Question: I'm going to plot a line chart that will change from solid line to dashed line to to indicate real data and forecasting data. I'm not sure if i need to extend some of the classes like XYLineAndShapeRenderer or something else, or maybe there is some convenient way to achieve this?
Here is a demostration graph i plotted using Excel.

I am talking about the gray lines in the graph. That is what i want.
I don't know if there is a renderer that allow me to indicate which range dashed or solid
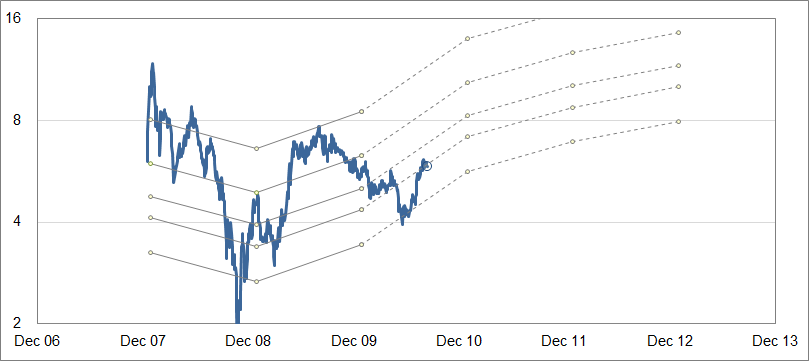
Answer: There are two ways I can think of for doing this. Neither of them are elegant, but that may be the reality of your problem.
One is that you could define two series that happen to connect to each other. This is probably your best option, but you will also have to fix your legend.
This would make your second series show as a dashed line:
'''
plot.getRenderer().setSeriesStroke(
1,
new BasicStroke(
2.0f, BasicStroke.CAP_ROUND, BasicStroke.JOIN_ROUND,
1.0f, new float[] {6.0f, 6.0f}, 0.0f
)
'''
Edit: My original "second option" was wrong. Here is a better way to do it:
Override the 'getItemStroke()' method in 'AbstractRenderer'.
'''
final BasicStroke dashedStroke = new BasicStroke(
2.0f, BasicStroke.CAP_ROUND, BasicStroke.JOIN_ROUND,
1.0f, new float[] {6.0f, 6.0f}, 0.0f);
XYLineAndShapeRenderer render = new XYLineAndShapeRenderer() {
@Override
public Stroke getItemStroke(int row, int column) {
if (column < dashedThreshold) {
return lookupSeriesStroke(row);
} else {
return dashedStroke;
}
};
'''